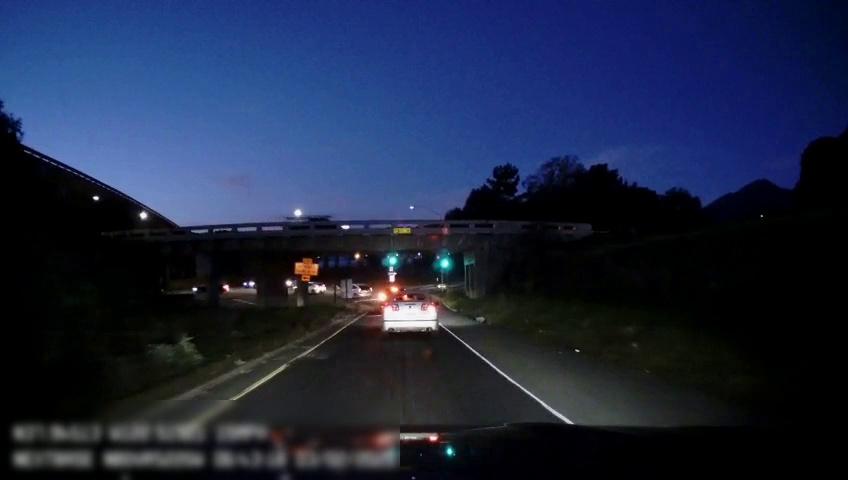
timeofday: Night
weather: Other
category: Drivable Space
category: Vehicles | Car
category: Vehicles | SUV
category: Vehicles | Car
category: Vehicles | Car
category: Vehicles | Car
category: Lanes | Alternate Lane
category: Lanes | Alternate Lane
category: Traffic | Lights
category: Traffic | Lights
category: Traffic | Signs